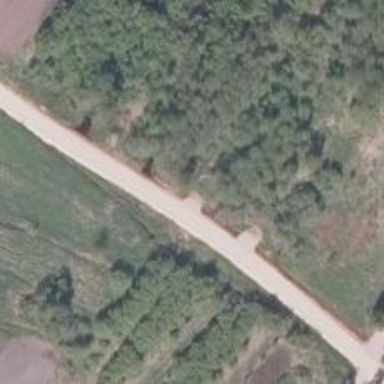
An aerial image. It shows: Unclassified road with grade 2 tracktype.